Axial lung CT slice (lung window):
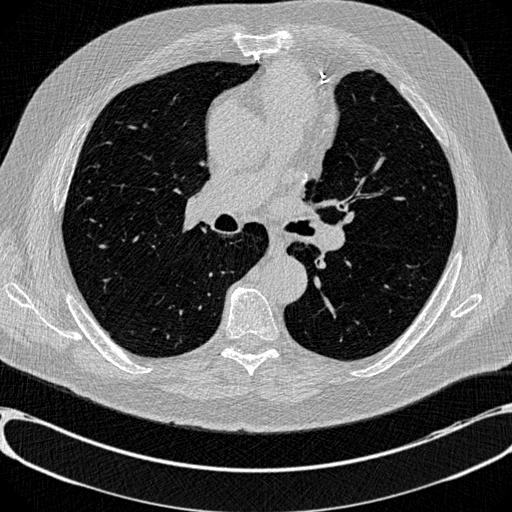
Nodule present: no